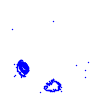
Particle: electron